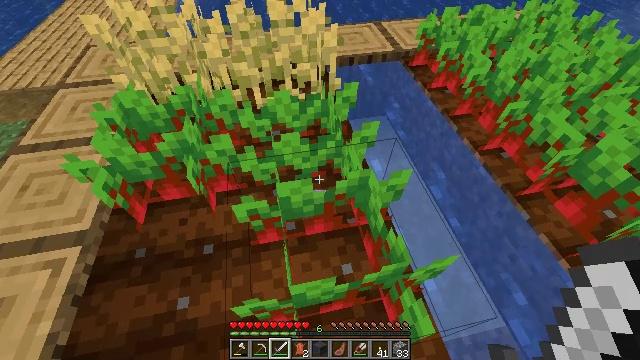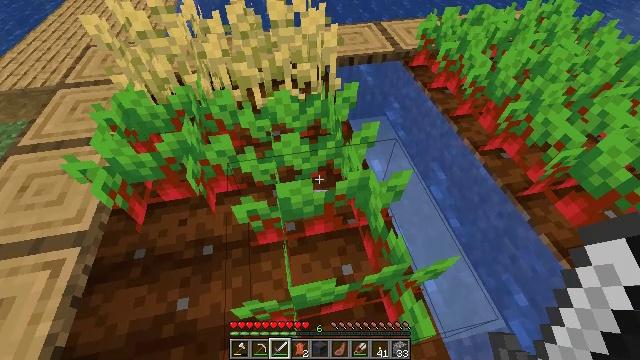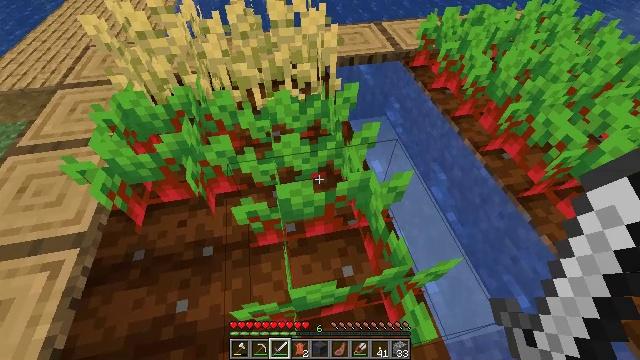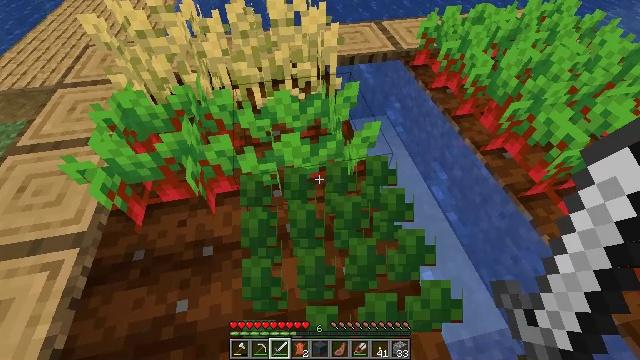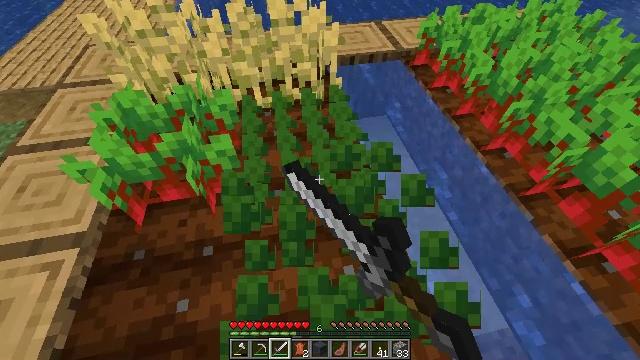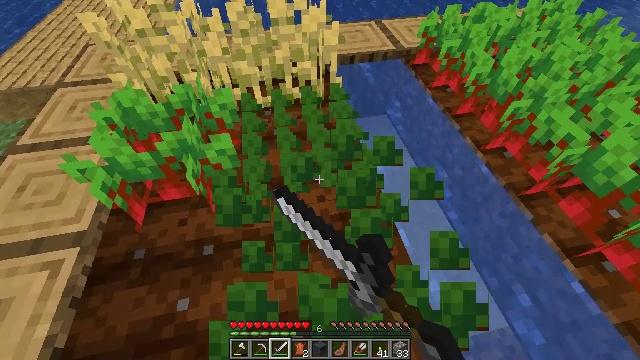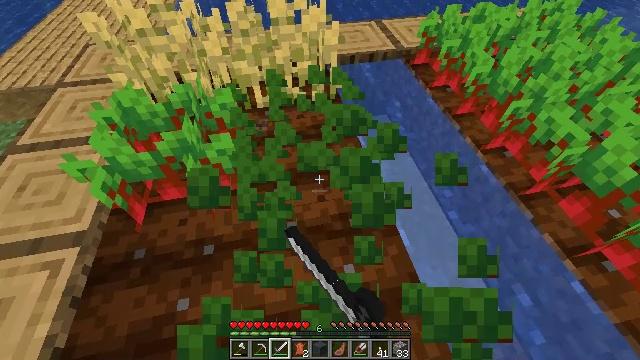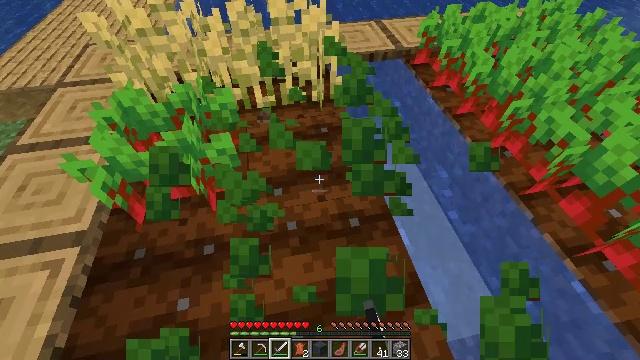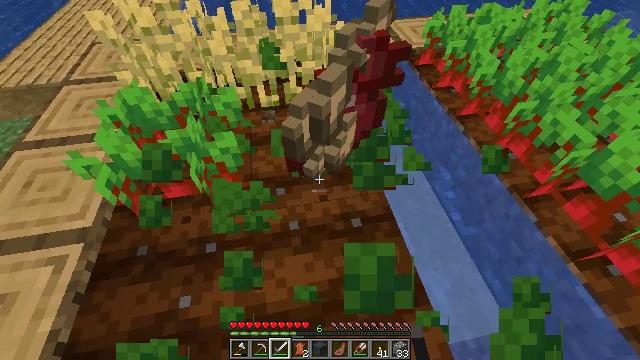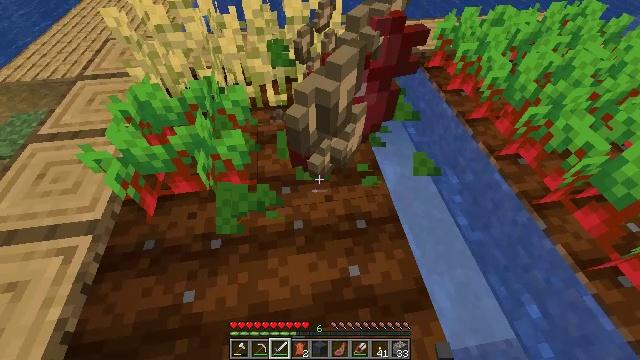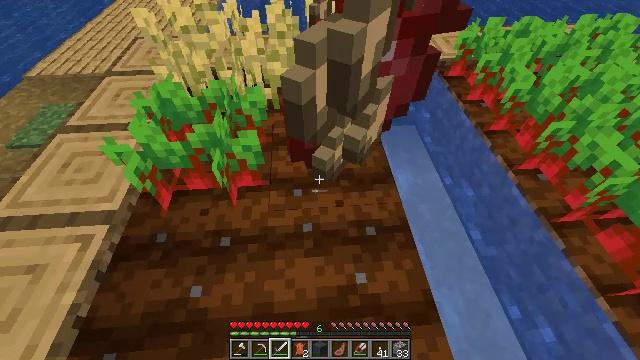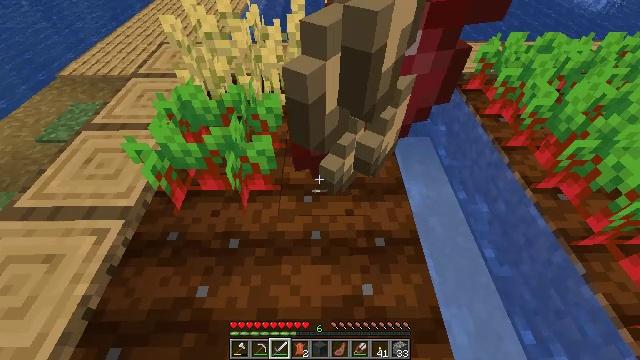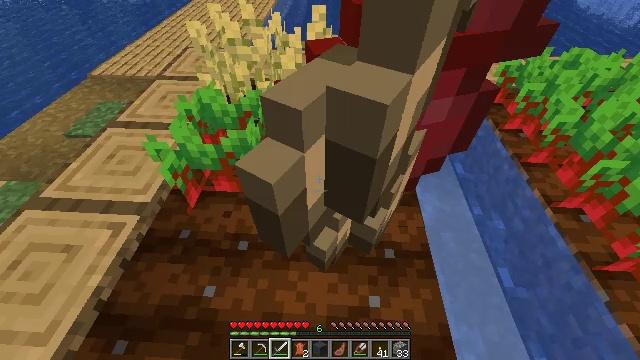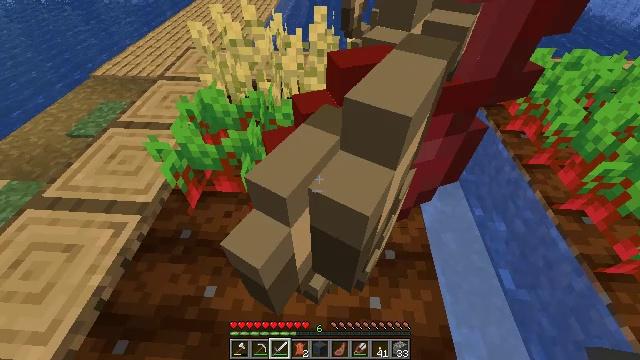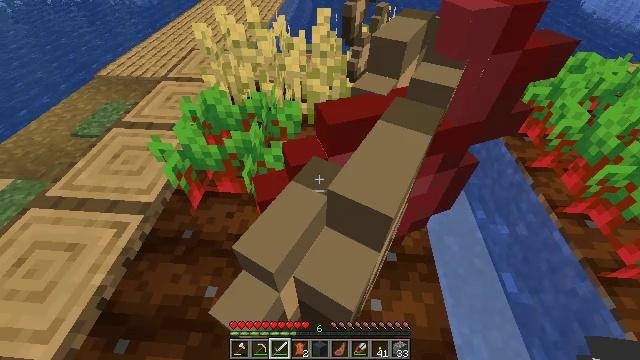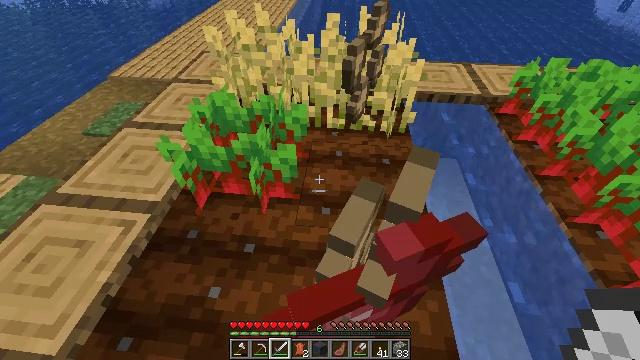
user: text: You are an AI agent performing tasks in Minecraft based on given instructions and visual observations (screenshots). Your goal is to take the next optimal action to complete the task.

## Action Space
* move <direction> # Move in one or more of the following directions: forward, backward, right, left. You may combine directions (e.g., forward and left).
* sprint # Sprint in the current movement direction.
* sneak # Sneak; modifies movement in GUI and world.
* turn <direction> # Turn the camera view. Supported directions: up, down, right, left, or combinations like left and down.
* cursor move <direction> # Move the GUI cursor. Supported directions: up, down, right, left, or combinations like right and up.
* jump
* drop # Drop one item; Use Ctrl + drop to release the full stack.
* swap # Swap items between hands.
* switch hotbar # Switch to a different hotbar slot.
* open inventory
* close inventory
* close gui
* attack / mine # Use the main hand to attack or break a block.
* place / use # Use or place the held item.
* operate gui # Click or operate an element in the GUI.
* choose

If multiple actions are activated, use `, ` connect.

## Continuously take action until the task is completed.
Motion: motion action
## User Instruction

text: Pull up beetroots from the soil.
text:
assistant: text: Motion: no_op
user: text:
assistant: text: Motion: no_op
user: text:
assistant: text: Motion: attack / mine
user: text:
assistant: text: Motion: attack / mine
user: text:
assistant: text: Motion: attack / mine
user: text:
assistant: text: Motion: no_op
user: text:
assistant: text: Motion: no_op
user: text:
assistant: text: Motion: no_op
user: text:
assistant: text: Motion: turn left
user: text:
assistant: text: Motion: turn left
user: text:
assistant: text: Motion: turn left and up
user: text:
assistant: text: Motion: turn left and up
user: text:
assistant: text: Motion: no_op
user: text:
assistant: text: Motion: no_op
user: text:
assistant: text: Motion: turn left
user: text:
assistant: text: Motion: turn left
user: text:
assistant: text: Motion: turn left
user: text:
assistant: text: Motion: turn left
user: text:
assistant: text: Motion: no_op
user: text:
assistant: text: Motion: turn left
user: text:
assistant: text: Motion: no_op
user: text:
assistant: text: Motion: no_op
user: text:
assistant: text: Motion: attack / mine
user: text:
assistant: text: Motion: attack / mine
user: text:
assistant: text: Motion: no_op
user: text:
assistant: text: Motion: no_op
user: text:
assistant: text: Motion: no_op
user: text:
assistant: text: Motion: no_op
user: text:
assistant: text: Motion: no_op
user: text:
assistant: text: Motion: no_op